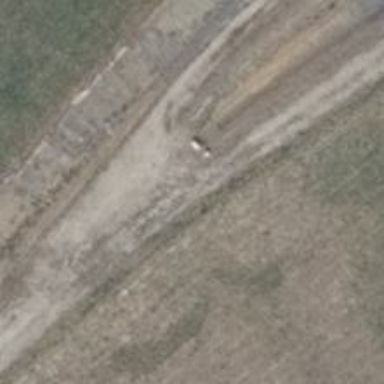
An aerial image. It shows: Grass track with grade3 track type.